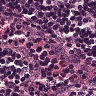
Metastatic tissue present: no